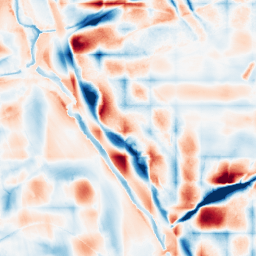
Category: wavelet
Decomposition family: wavelet_biorthogonal
Decomposition parameters: wavelet: bior2.4
level: 5
Upsampling method: sinc_hamming
Upsampling parameters: scale: 4
kernel_size: 16
Upsampling scale: 4